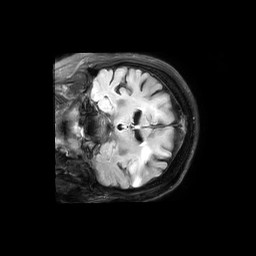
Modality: FLAIR
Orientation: coronal
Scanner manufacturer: philips
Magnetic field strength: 3 T
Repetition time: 11 s
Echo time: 0.12 s